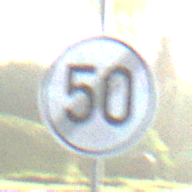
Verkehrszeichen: EndeGeschwindigkeit50
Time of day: SunriseSunset
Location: Outdoor (Suburban)
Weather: PartlyCloudy
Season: NotSpecified
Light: Natural